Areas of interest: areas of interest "Commercial service"
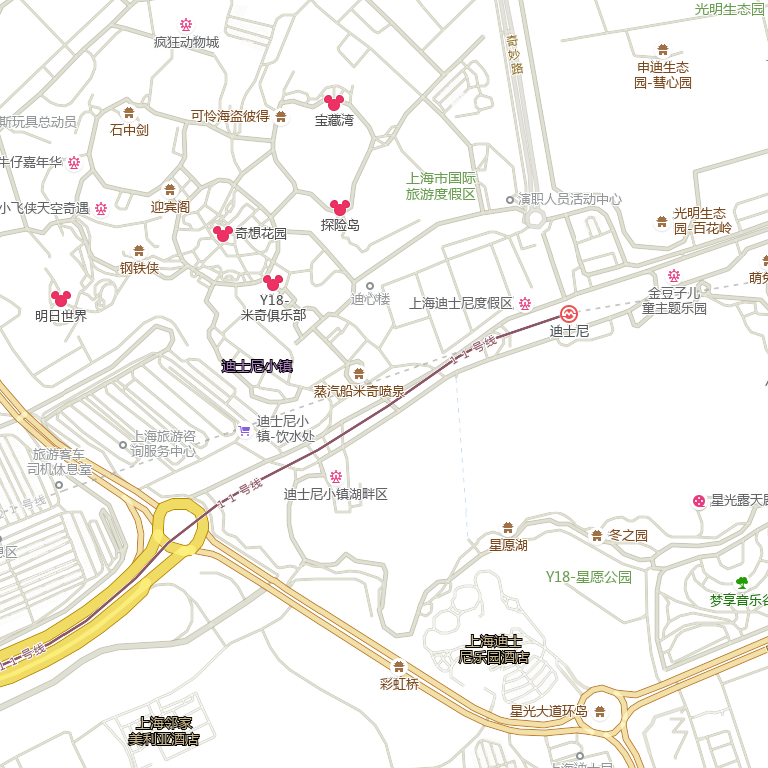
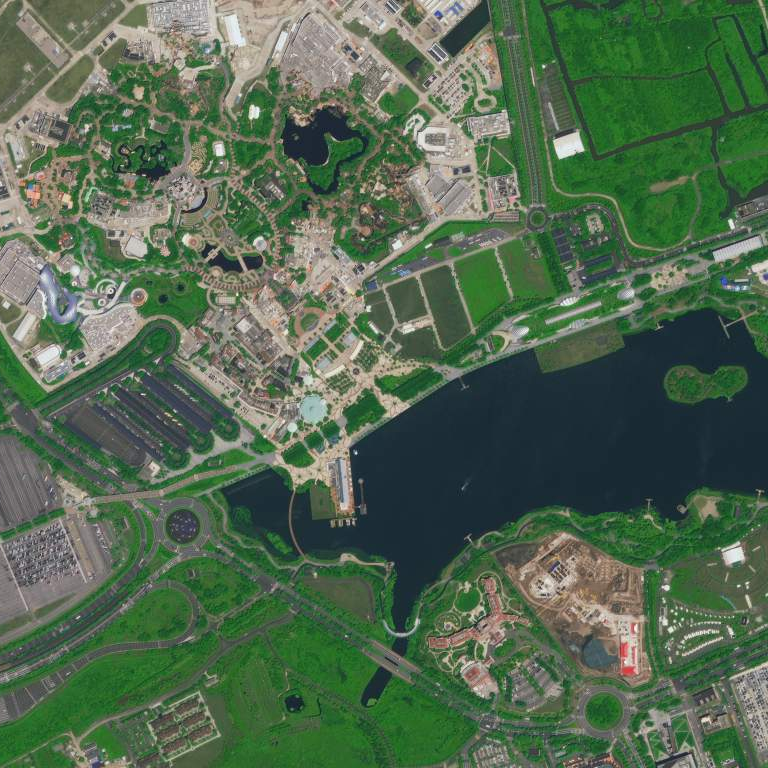